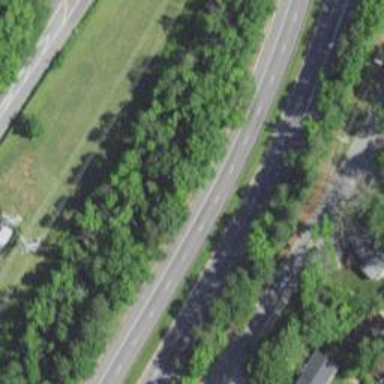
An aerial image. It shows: Asphalt motorway.